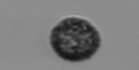
Label: Pseudochattonella_farcimen